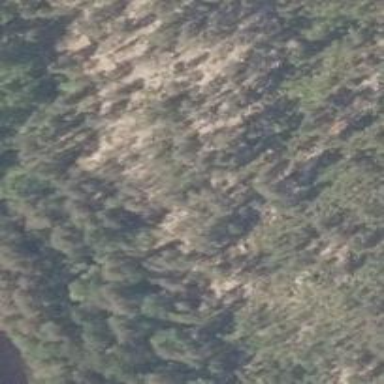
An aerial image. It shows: Cliff in nature.